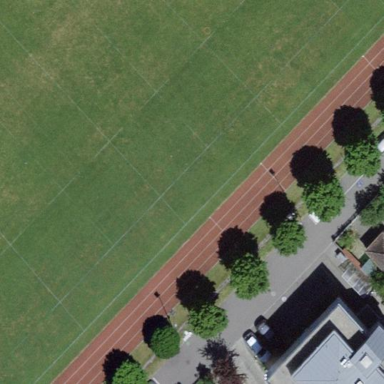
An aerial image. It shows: Tartan athletics pitch for leisure and sports activities.